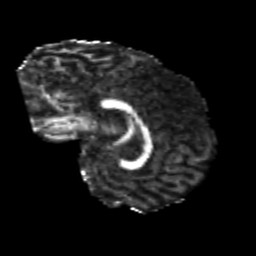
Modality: FA
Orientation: sagittal
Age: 22
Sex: female
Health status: healthy
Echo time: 0.074 s